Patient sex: M
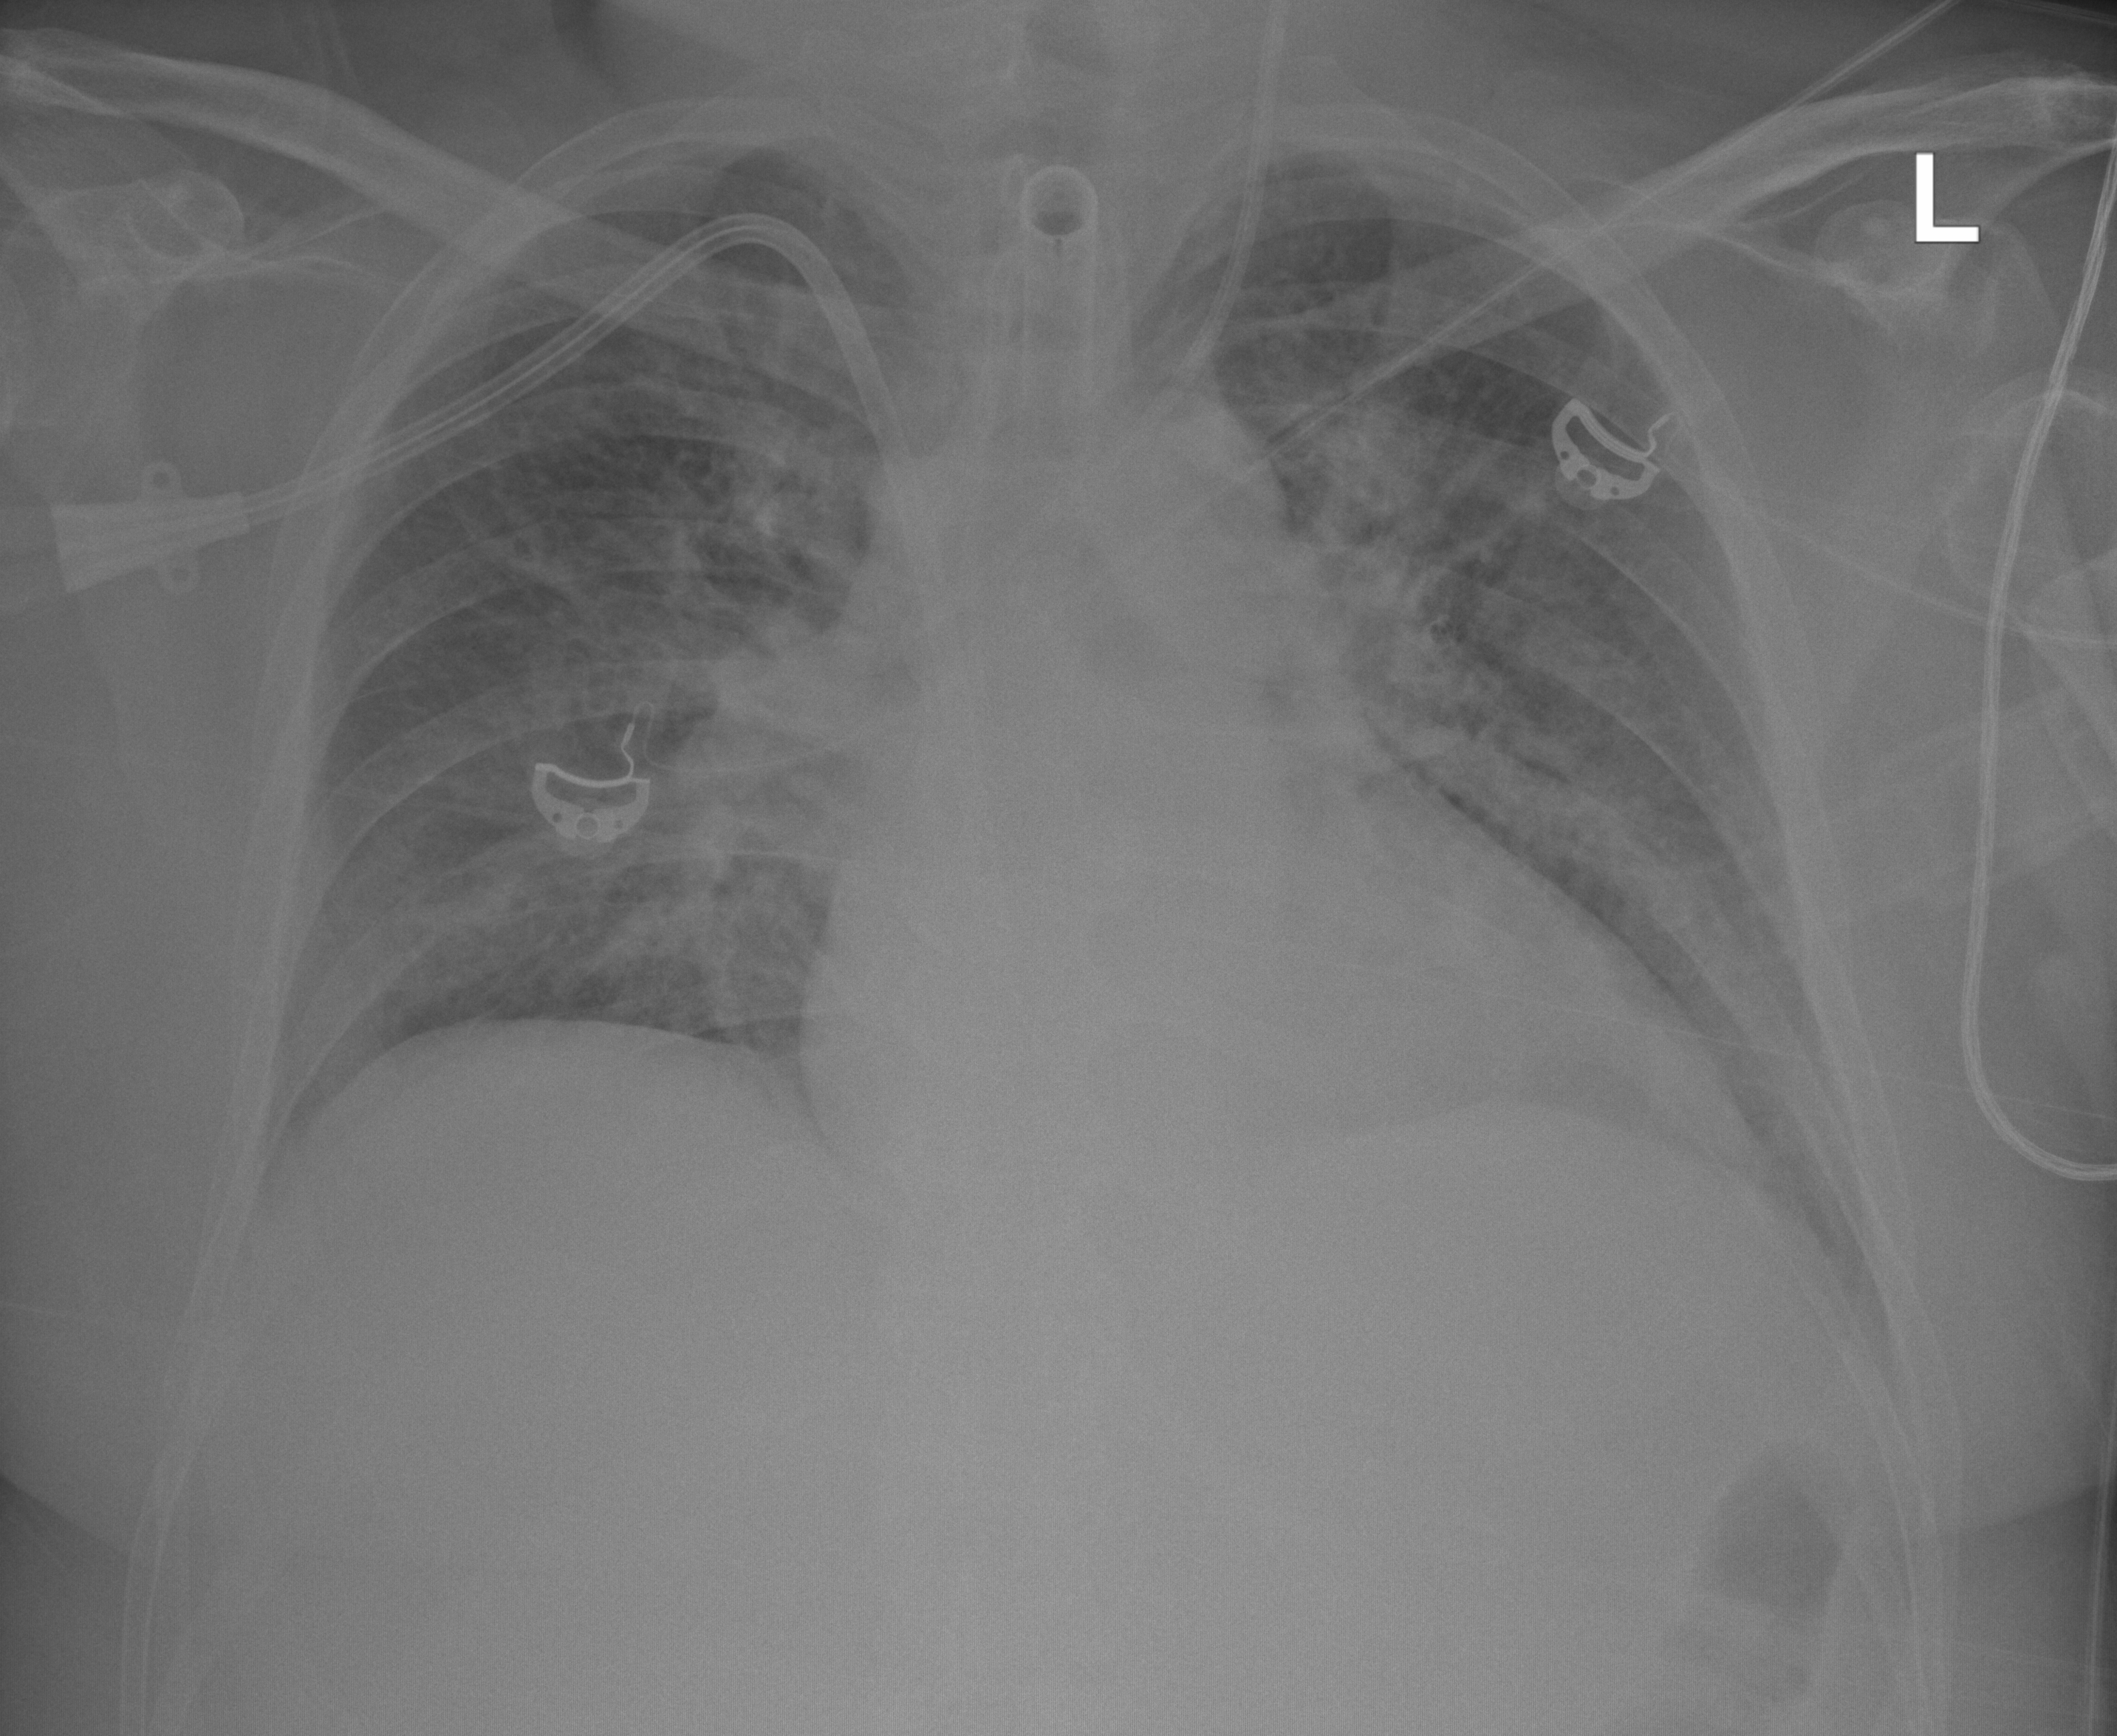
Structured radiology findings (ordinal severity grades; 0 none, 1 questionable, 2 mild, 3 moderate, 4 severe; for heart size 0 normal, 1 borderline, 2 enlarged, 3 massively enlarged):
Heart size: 2
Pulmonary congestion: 2
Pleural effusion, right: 0
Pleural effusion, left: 0
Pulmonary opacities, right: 2
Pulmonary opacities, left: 2
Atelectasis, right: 0
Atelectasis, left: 0